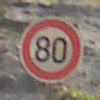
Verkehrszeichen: Geschwindigkeit80
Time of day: MorningAfternoon
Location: Outdoor (Nature)
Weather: PartlyCloudy
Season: NotSpecified
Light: Natural